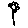
Label: flower